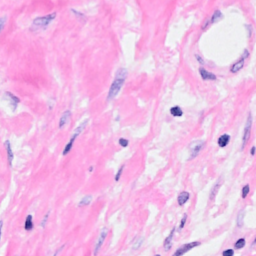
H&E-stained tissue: Breast